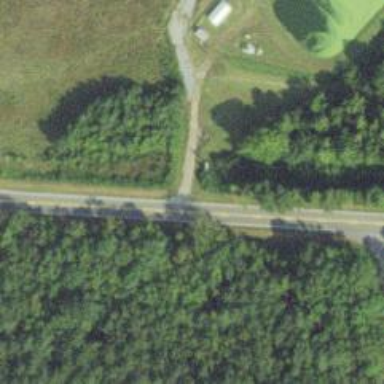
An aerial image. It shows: Culvert tunnel.